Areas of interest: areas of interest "Industrial Park"
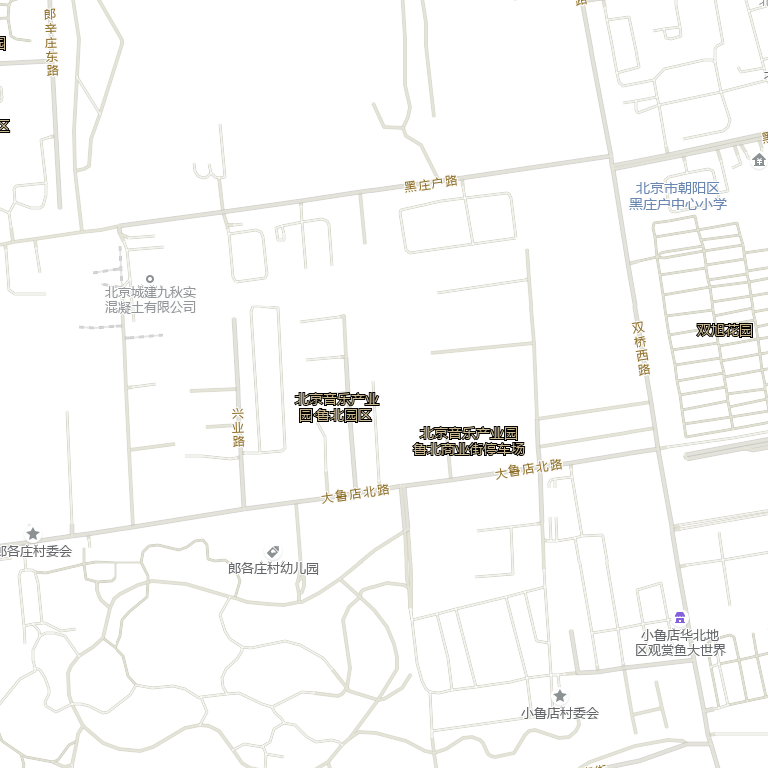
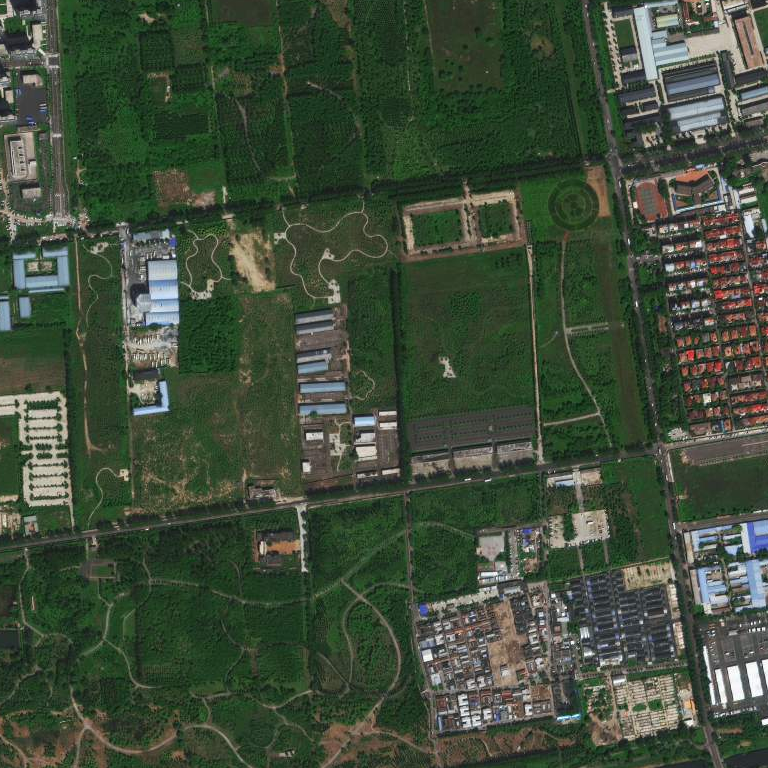